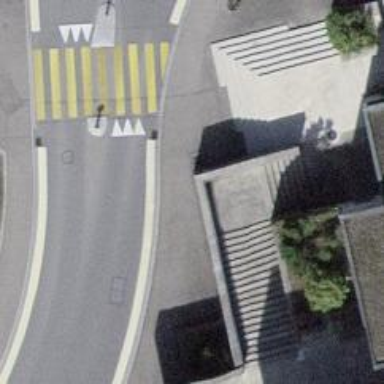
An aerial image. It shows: Set of concrete steps.